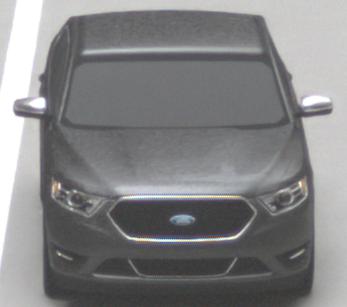
Make: Ford
Model: Taurus
Detailed model: SHO
Model produced from: 2012
Model produced until: 2019
Doors: 4
Color: gray
Road condition: dry road
Daytime: midday
Contrast: medium contrast